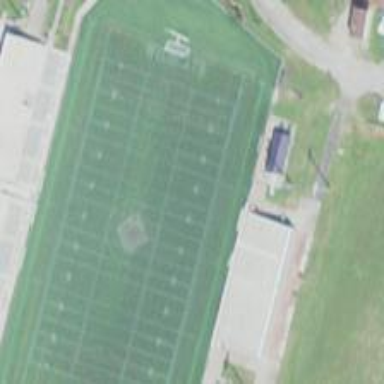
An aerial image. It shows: Pitch with artificial turf for American football and soccer activities.